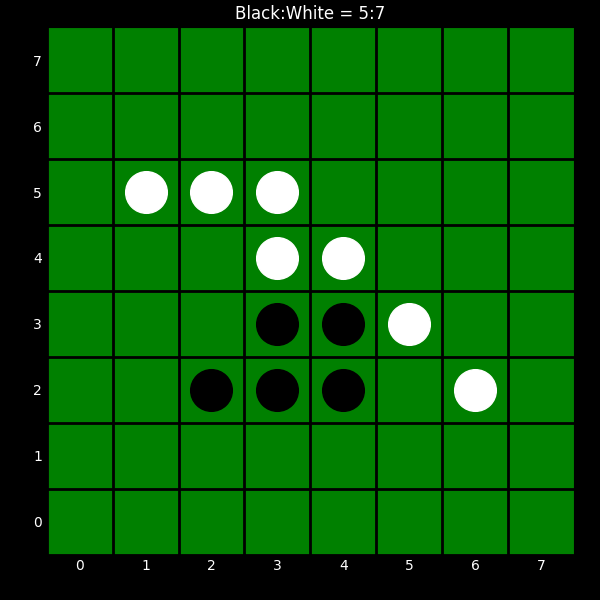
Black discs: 5
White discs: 7